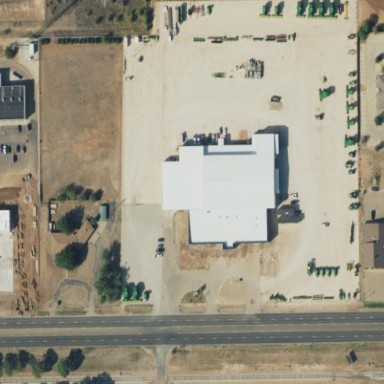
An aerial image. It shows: Country store within building.